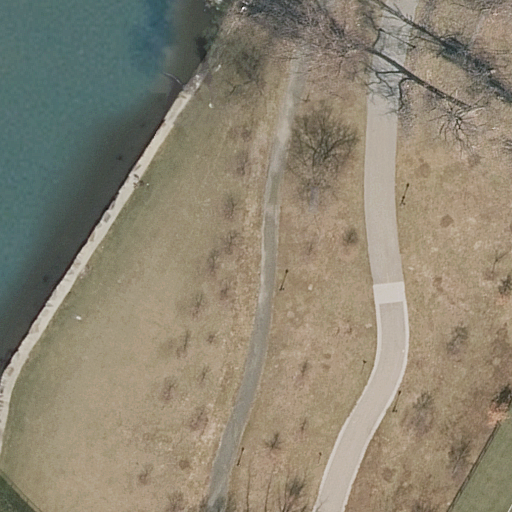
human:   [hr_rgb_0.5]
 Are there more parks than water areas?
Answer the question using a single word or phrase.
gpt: no

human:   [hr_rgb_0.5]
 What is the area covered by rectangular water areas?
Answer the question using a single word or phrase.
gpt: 1782m2

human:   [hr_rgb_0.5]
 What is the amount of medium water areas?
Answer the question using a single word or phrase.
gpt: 0

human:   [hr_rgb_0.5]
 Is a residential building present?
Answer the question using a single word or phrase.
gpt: no

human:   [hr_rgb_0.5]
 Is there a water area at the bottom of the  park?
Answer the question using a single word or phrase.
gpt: no

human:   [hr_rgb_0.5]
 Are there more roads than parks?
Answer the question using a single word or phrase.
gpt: yes

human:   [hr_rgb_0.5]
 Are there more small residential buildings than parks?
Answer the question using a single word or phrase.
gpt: no

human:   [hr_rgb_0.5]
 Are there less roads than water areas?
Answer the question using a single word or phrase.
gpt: no

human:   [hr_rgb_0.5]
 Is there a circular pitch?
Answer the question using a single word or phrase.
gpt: no

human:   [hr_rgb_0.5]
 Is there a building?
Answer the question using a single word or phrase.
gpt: no

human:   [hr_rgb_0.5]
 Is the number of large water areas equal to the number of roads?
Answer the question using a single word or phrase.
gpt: no

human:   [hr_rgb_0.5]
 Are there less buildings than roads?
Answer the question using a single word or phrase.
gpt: yes

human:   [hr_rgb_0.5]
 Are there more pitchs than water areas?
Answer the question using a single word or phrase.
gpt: no

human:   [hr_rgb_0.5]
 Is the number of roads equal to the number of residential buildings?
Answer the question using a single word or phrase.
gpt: no

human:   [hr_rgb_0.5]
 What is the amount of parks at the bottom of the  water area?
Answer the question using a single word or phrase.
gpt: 0

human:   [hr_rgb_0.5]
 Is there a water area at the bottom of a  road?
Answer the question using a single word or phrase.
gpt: no

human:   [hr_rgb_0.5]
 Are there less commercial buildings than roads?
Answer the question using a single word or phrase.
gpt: yes

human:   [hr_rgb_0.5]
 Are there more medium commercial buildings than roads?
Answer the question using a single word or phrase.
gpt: no

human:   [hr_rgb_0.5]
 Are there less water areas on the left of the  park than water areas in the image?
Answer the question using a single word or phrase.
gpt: no

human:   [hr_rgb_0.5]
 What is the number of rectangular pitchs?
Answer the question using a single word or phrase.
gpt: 1

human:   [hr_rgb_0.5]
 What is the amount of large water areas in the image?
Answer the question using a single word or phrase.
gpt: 1

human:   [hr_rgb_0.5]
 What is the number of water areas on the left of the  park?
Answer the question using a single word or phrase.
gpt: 1

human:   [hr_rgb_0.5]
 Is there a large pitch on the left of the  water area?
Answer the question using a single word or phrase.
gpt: no

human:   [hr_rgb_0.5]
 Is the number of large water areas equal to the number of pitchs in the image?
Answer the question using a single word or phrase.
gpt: yes

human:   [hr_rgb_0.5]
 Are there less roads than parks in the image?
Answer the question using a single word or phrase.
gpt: no

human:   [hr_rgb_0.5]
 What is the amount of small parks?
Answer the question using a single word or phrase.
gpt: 0

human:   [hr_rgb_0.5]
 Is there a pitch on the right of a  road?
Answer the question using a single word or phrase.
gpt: yes

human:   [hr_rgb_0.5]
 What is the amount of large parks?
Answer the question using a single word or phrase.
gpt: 1

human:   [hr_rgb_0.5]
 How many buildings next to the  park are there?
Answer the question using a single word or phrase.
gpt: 0

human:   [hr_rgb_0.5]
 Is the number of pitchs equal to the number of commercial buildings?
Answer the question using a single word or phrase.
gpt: no

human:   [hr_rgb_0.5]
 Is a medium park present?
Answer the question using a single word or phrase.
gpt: no

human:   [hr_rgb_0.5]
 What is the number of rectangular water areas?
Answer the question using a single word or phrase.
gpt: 1

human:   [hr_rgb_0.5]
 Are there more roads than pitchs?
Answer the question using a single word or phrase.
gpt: yes

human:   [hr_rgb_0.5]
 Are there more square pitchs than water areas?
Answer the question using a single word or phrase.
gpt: no

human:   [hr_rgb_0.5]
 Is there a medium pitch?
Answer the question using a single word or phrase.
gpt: no

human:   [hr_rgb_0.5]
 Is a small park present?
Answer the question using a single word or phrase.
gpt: no